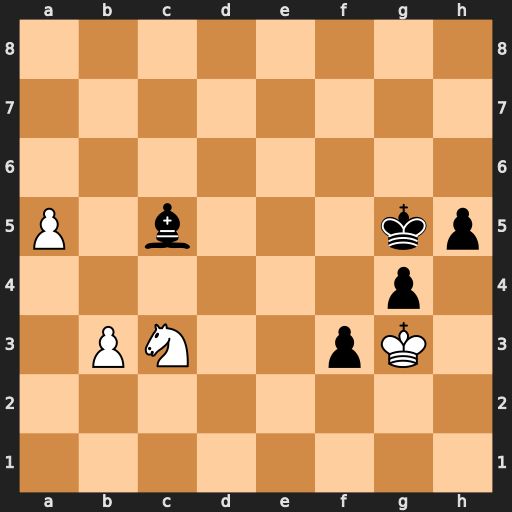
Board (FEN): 8/8/8/P1b3kp/6p1/1PN2pK1/8/8
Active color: w
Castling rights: -
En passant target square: -
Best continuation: Ne4+ Kf5 Nxc5 h4+ Kf2